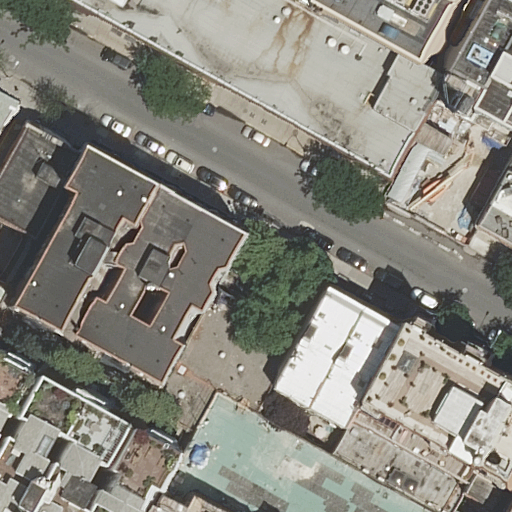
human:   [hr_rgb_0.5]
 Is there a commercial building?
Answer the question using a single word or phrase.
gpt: no

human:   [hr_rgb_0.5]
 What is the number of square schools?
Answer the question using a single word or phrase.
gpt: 0

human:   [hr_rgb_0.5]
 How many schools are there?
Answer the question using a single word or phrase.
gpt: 1

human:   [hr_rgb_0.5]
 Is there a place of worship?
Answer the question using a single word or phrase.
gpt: yes

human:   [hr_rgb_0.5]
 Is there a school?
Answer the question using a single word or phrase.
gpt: yes

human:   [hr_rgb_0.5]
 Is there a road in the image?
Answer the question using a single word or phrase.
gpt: yes

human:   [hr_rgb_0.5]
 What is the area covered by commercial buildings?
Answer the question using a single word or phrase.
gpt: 0m2

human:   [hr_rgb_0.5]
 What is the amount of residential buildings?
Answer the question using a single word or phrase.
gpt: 18

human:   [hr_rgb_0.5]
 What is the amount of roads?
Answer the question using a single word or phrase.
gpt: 1

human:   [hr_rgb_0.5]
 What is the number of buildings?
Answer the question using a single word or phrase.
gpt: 19

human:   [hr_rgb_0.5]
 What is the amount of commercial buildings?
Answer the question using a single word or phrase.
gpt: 0

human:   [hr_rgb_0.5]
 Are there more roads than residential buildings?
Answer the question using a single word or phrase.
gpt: no

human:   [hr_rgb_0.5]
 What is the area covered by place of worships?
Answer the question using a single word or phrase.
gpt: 14m2

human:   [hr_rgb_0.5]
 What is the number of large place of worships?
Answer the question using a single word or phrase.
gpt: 0

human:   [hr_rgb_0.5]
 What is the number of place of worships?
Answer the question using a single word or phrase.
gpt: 1

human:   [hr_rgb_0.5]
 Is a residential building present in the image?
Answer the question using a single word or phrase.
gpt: yes

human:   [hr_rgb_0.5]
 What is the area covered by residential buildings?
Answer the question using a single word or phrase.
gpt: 5763m2

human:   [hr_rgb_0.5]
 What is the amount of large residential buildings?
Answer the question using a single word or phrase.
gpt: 4

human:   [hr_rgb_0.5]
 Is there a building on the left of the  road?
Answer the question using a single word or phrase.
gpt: yes

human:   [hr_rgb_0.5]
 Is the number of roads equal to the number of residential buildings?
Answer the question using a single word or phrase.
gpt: no

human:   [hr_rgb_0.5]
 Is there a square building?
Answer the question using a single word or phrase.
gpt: no

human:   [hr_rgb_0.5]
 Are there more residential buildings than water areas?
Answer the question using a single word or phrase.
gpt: yes

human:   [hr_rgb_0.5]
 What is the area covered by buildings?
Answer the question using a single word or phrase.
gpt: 6848m2

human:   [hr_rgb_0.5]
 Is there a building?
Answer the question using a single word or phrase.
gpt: yes

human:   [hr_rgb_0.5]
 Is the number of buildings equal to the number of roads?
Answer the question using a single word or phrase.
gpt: no

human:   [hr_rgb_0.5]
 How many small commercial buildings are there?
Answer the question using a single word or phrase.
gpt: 0

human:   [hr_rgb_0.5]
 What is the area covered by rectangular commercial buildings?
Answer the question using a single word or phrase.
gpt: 0m2

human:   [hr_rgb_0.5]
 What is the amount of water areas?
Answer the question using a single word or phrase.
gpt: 0

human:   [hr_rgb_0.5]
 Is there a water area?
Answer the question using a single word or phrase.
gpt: no

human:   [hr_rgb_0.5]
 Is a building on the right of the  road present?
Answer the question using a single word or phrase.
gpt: yes

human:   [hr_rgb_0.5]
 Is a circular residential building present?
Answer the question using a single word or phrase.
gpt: no

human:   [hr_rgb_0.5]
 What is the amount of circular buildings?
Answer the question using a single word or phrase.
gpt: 0

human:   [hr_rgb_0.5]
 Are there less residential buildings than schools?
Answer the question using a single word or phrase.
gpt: no

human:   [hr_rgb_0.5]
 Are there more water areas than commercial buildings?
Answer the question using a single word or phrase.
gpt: no

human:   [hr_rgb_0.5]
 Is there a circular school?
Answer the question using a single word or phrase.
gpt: no

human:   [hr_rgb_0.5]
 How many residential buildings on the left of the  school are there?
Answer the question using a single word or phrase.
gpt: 11

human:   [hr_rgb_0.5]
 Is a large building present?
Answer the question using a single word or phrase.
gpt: yes

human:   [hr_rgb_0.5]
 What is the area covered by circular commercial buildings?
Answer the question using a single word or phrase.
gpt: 0m2

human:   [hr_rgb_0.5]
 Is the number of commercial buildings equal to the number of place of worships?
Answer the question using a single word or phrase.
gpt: no

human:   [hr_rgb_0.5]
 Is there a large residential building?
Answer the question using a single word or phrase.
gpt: yes

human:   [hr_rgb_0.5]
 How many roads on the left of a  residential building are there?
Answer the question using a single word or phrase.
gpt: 1

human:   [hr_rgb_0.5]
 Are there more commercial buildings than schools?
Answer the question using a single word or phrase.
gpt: no

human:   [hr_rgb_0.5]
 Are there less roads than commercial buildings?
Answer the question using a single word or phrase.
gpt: no

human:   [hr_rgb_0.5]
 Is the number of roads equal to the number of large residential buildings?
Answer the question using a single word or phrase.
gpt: no

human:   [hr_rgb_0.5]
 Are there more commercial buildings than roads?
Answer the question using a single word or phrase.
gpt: no

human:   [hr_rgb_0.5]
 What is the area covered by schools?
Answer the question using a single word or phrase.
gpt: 1084m2

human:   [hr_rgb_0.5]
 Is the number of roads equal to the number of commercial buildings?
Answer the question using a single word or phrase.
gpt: no

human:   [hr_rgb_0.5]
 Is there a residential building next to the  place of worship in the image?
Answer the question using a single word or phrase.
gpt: yes

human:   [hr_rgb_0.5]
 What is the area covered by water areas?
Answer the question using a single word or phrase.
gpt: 0m2

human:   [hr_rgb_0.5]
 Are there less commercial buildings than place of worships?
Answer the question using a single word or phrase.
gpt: yes

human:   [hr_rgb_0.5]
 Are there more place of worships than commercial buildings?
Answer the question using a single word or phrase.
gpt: yes

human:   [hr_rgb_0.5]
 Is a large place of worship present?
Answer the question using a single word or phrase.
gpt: no

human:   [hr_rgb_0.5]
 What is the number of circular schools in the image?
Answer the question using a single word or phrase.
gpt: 0

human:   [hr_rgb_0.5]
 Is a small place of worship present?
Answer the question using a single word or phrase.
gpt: yes

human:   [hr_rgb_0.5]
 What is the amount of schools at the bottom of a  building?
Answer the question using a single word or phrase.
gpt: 1

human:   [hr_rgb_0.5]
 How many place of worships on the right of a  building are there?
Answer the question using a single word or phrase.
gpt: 1

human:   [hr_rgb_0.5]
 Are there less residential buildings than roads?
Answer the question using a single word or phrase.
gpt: no

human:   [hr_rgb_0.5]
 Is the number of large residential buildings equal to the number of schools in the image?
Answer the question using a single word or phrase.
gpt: no

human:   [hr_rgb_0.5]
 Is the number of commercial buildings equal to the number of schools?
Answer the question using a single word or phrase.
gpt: no

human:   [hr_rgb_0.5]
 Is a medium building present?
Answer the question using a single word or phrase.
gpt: yes

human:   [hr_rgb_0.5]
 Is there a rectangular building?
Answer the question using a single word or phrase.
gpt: yes

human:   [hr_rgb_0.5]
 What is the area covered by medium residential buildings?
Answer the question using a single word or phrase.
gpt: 2205m2

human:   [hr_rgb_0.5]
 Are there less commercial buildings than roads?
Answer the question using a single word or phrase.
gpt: yes

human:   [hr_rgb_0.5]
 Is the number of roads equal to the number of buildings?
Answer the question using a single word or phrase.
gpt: no